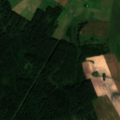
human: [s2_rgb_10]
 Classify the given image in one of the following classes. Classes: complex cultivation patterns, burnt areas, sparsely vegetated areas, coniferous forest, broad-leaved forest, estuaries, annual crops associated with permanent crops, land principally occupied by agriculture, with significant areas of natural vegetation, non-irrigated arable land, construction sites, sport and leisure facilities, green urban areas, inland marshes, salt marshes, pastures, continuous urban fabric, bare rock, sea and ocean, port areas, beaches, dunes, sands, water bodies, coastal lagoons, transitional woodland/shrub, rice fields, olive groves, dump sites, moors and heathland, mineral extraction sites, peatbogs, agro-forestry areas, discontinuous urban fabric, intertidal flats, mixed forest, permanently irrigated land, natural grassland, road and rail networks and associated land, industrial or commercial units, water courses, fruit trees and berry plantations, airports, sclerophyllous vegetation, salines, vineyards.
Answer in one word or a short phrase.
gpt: non-irrigated arable land, pastures, complex cultivation patterns, land principally occupied by agriculture, with significant areas of natural vegetation, broad-leaved forest, transitional woodland/shrub